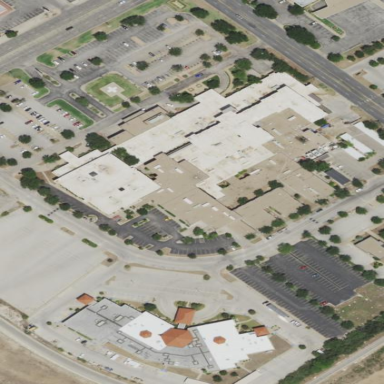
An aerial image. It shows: Hospital providing healthcare services.